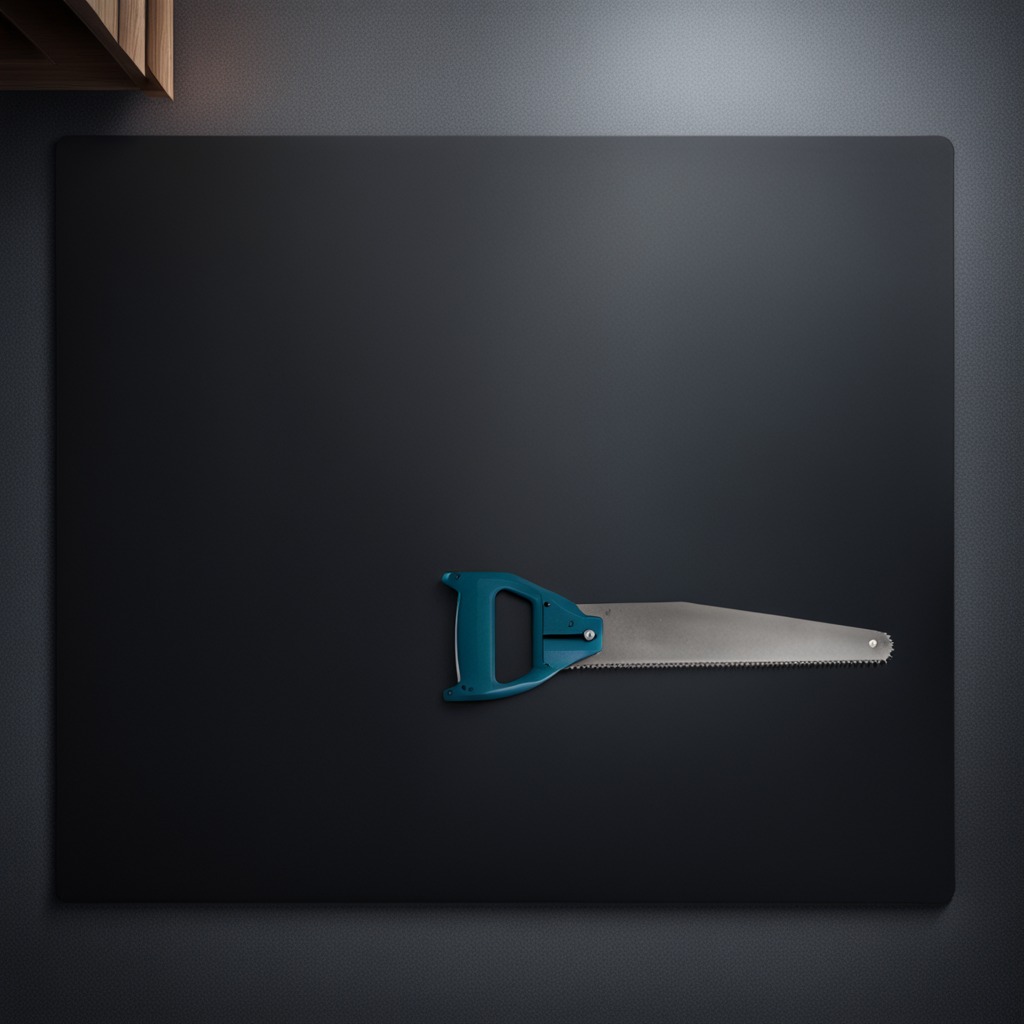
A metal saw is lying on the clean granite tabletop.